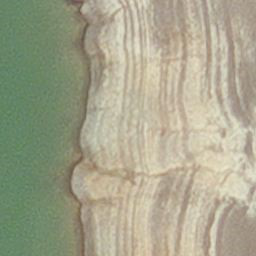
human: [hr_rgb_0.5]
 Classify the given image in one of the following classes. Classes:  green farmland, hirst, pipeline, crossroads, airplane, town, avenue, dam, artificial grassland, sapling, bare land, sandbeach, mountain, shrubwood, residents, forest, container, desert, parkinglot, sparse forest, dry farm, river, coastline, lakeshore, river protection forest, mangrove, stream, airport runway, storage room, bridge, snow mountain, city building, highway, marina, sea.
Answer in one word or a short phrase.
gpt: hirst